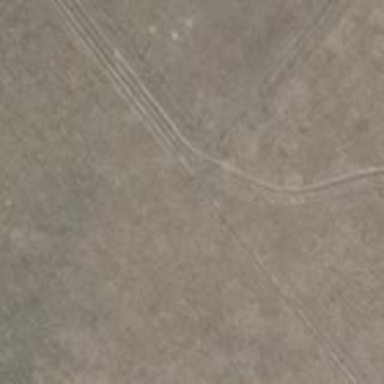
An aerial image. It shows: Track with grass surface. The track is impassable with grade5 tracktype.